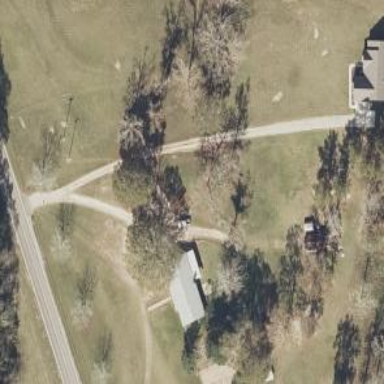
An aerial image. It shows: Driveway.